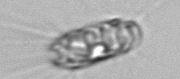
Label: Corethron_hystrix